Question: 1. On Checkout cart success page on message after i want display suggestion or feedback form with multiple option.
2. After fill information send mail.
3. Comment and feedback option validation without page refresh.

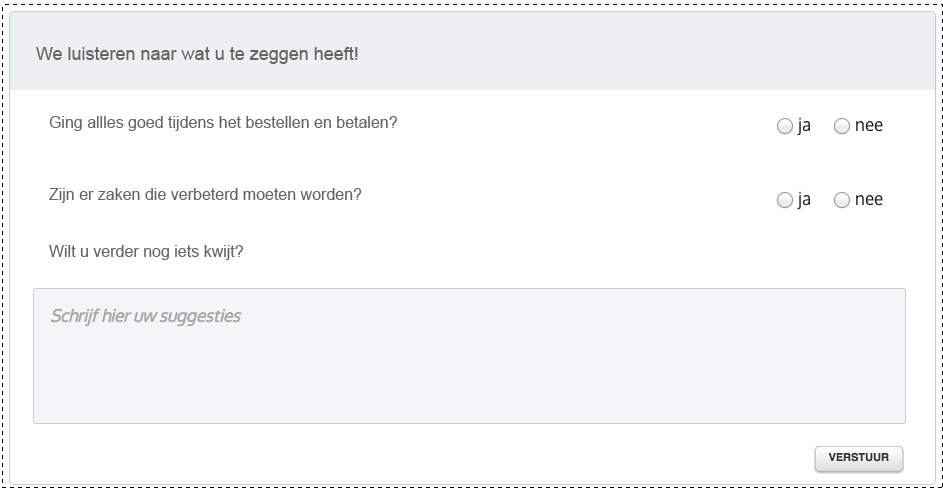
Answer: You need to develop your own module with ajax capabilities, sending information to the controller of your module.
The module should also include a block which should be added in the 'checkout_onepage_success' layout.
More on module creation here : <URL>
To create the form and have the mail notifications you can check it out at inchoo here: <URL>
Good luck.